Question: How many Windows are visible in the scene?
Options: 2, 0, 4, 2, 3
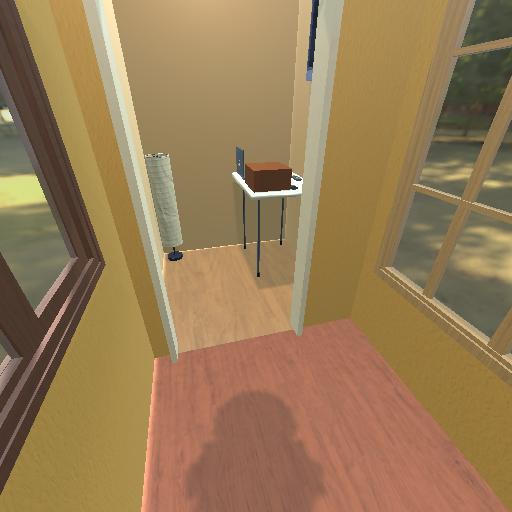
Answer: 2